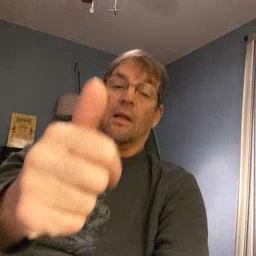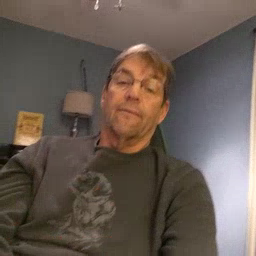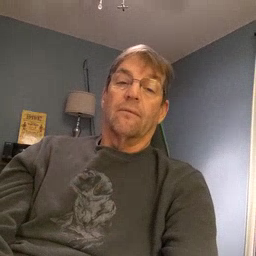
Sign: yourself